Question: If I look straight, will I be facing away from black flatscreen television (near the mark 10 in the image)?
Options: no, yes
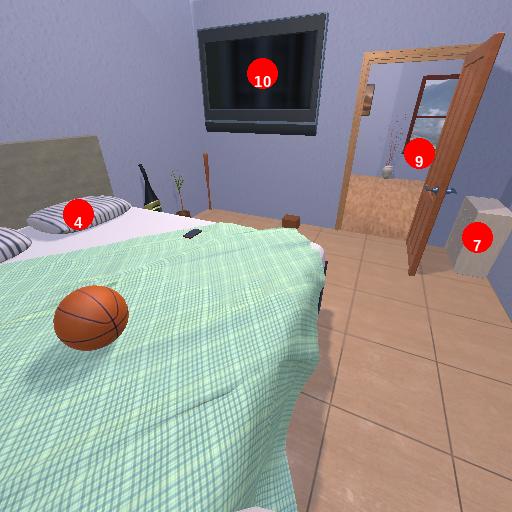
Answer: no